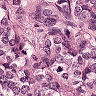
Metastatic tissue present: yes